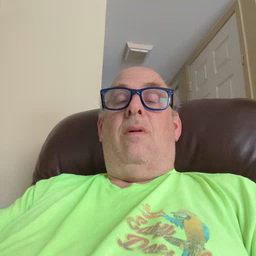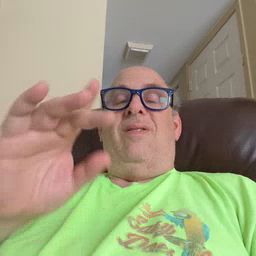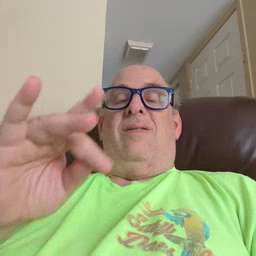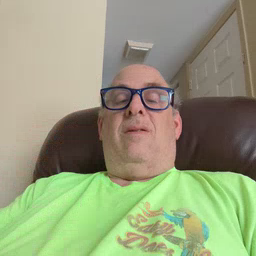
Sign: sticky